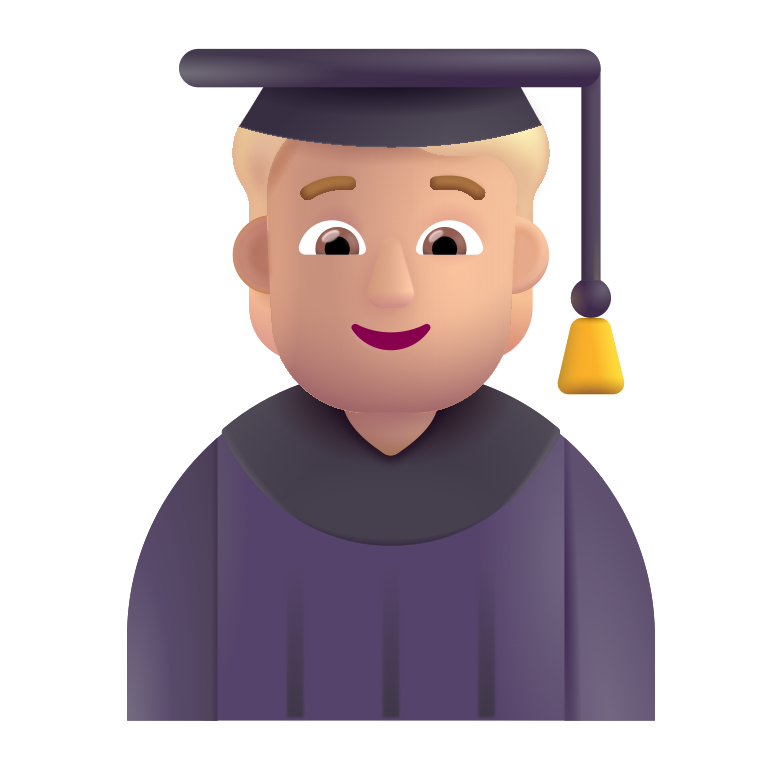
student color  light